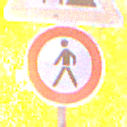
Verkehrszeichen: VerbotFussgaenger
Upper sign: Arbeitsstelle
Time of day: Night
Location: Outdoor (Urban)
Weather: PartlyCloudy
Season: NotSpecified
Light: Natural